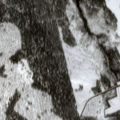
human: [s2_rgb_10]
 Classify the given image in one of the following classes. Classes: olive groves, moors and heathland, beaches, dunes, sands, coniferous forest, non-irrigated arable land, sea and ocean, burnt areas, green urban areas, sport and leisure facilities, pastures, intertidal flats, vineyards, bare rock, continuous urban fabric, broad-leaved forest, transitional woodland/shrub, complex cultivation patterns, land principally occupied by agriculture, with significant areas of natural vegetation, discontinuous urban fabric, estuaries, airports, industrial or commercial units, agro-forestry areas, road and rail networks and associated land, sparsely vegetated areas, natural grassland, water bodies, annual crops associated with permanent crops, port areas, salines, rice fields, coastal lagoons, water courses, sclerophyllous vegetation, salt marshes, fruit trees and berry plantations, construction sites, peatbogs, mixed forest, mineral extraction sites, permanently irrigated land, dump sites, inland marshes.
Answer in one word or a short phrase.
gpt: land principally occupied by agriculture, with significant areas of natural vegetation, coniferous forest, transitional woodland/shrub